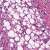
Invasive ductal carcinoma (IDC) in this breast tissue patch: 1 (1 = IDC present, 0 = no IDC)